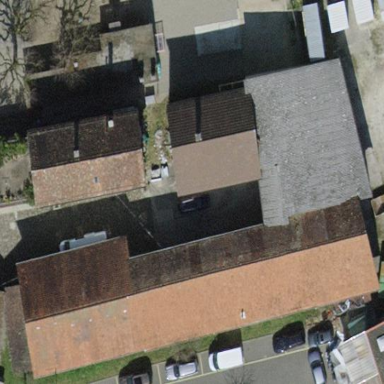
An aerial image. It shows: Industrial building with tiled roof.